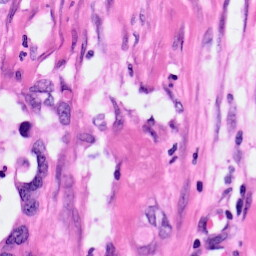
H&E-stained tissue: Pancreatic